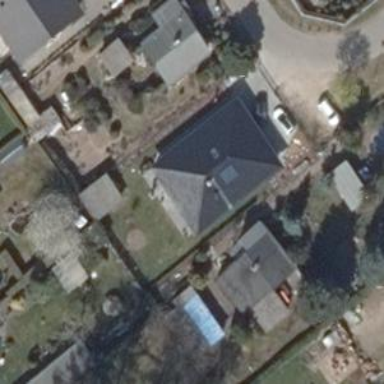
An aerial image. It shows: Detached building with hipped roof.